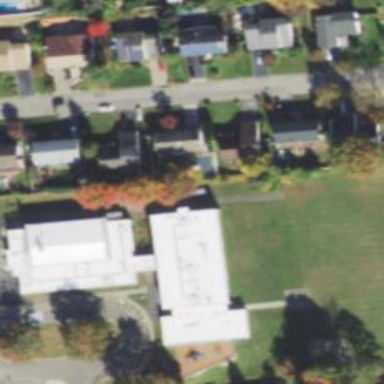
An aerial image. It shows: School building.